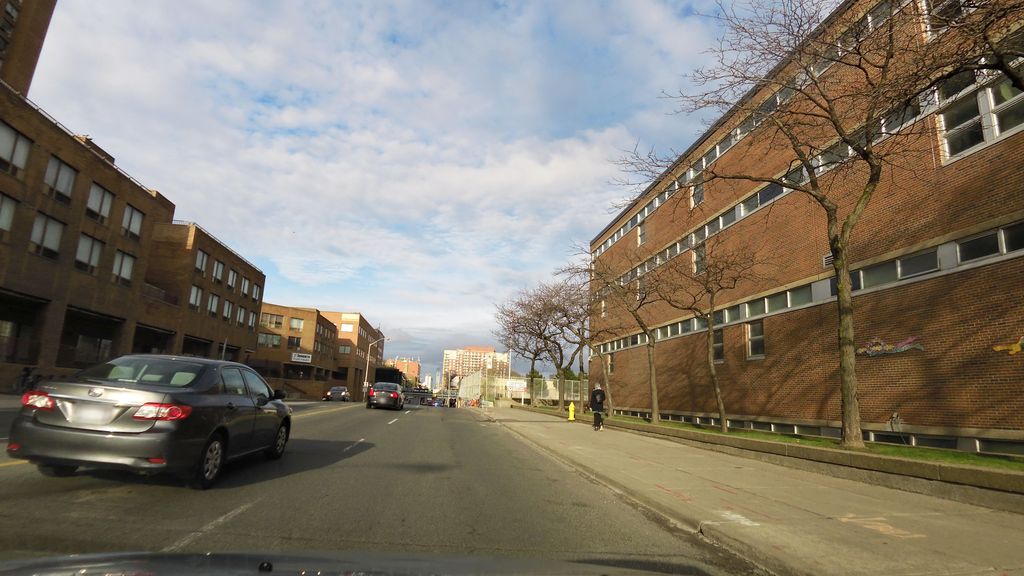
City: toronto